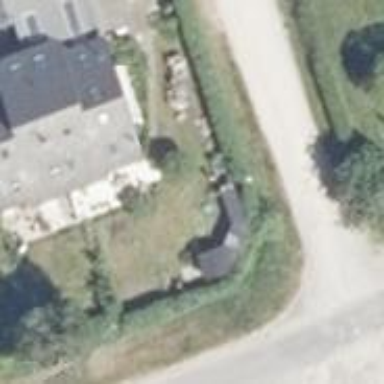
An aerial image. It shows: Simple house.